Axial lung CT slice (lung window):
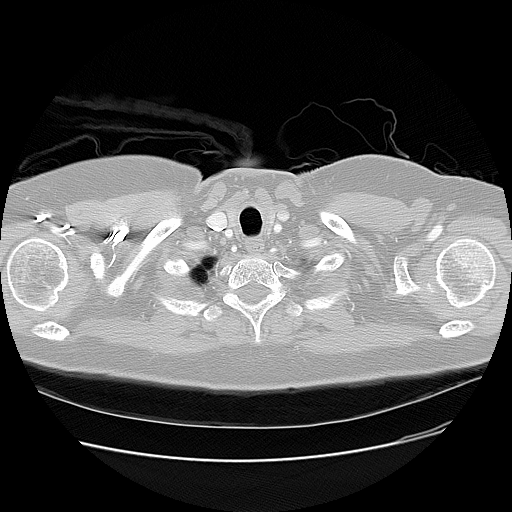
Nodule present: no